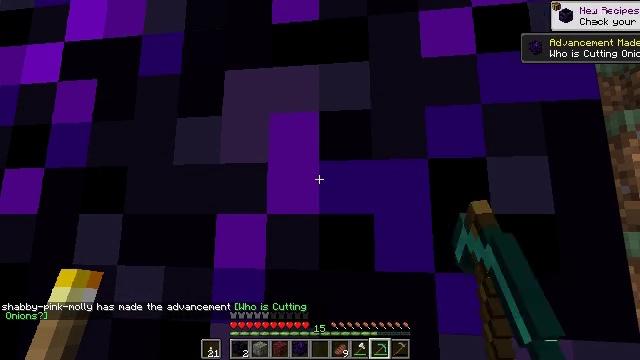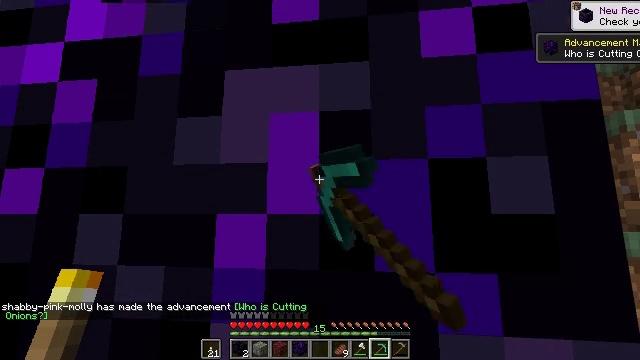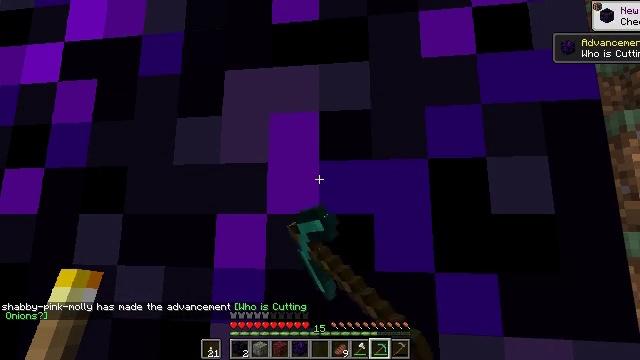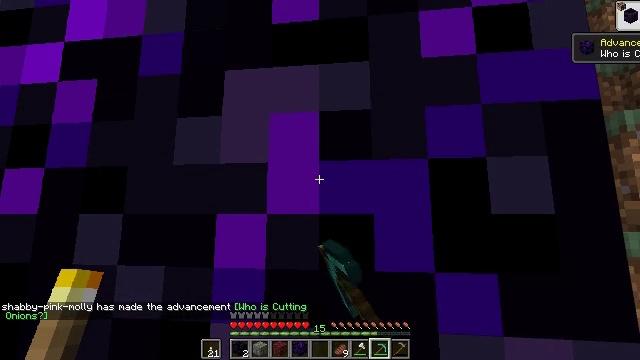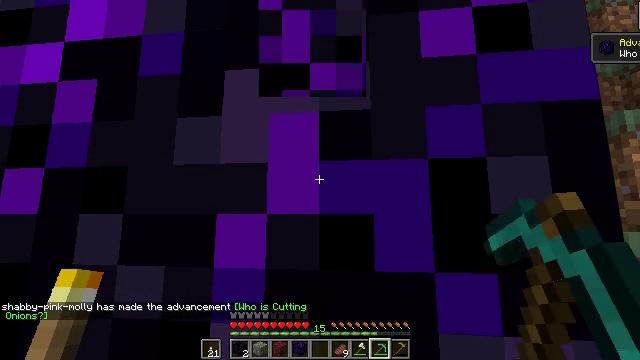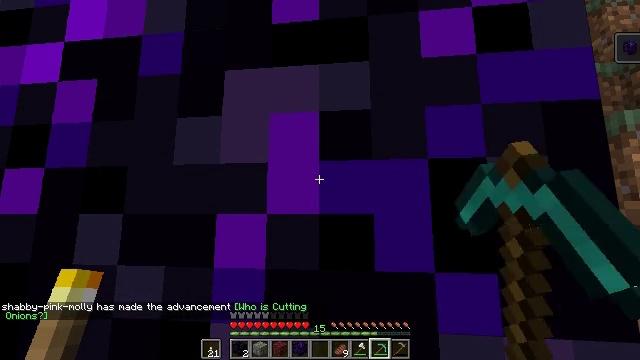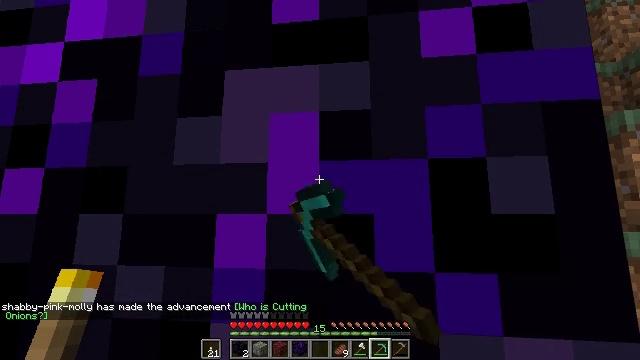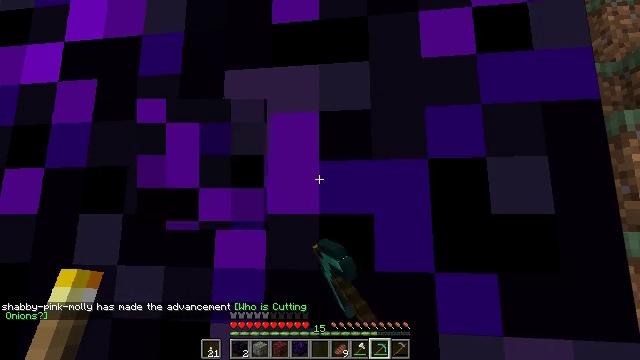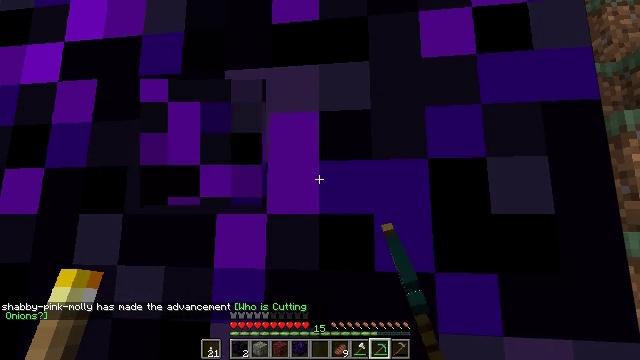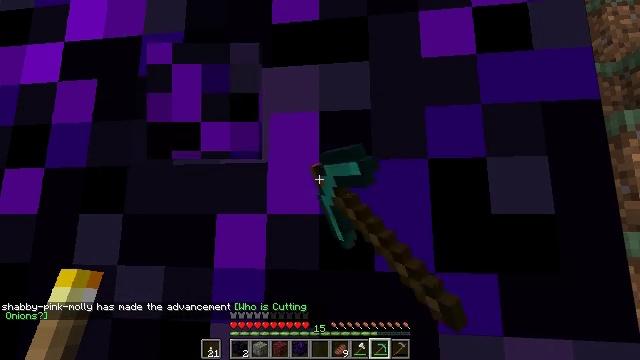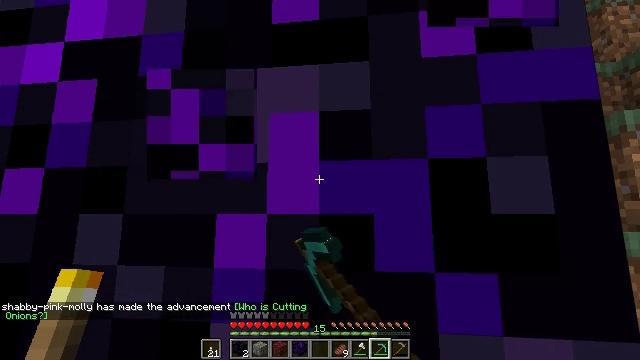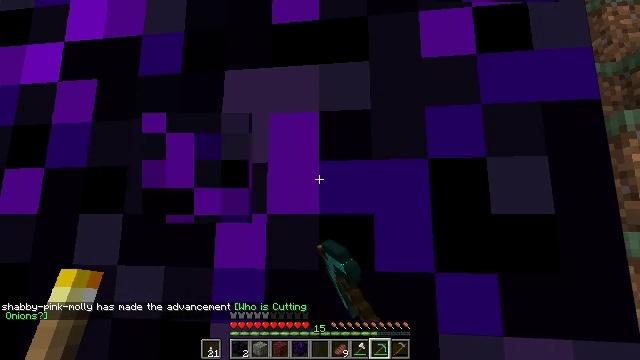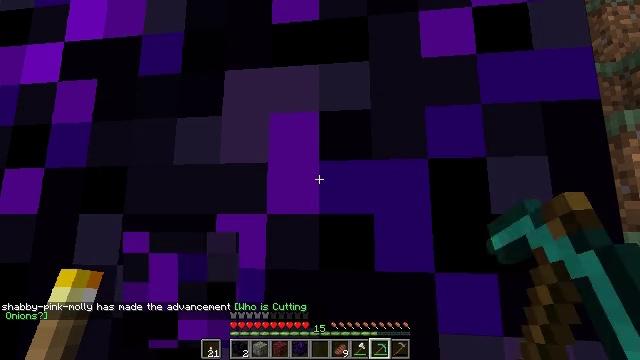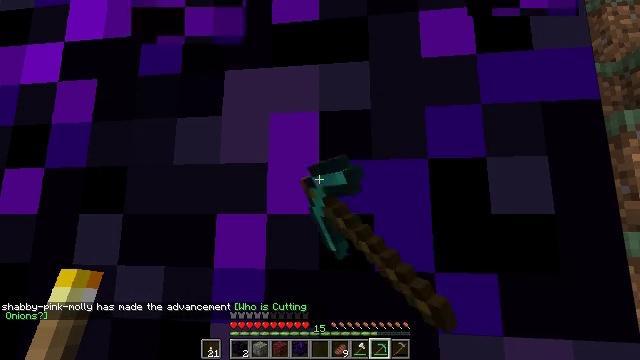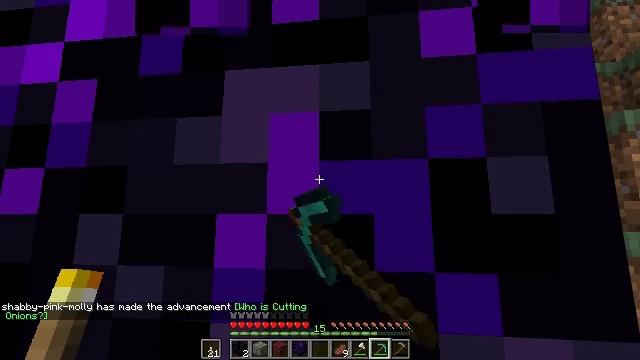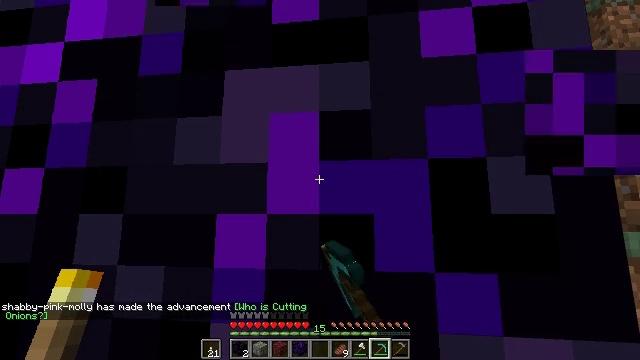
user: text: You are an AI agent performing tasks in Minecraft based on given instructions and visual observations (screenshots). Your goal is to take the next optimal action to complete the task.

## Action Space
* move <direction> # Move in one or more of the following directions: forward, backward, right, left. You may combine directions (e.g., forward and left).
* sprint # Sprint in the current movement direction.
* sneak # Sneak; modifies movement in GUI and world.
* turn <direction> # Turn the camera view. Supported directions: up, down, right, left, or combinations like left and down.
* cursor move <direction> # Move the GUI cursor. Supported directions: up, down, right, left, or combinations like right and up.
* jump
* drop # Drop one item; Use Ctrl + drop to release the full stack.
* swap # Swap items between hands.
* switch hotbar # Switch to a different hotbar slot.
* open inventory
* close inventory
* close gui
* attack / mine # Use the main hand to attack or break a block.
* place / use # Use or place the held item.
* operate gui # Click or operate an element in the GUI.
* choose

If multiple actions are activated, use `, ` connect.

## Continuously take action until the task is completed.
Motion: motion action
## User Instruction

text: Mine the crying obsidian block.
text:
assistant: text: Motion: attack / mine
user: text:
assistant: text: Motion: attack / mine
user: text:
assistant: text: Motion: attack / mine
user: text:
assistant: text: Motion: attack / mine
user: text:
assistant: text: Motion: attack / mine
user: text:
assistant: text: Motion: attack / mine
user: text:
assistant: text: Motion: attack / mine
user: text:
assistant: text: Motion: attack / mine
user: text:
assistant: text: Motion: attack / mine
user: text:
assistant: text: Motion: attack / mine
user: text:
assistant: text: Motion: attack / mine
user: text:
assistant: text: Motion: attack / mine
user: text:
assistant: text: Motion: attack / mine
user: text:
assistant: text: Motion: attack / mine
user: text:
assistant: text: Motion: attack / mine
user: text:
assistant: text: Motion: attack / mine
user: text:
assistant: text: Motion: attack / mine
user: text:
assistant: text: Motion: attack / mine
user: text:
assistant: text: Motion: attack / mine
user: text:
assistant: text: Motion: attack / mine
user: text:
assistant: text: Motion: attack / mine
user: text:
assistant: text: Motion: attack / mine
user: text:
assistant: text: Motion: attack / mine
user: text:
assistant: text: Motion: attack / mine
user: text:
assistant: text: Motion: attack / mine
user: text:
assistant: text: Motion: attack / mine
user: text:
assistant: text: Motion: attack / mine
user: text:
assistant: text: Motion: attack / mine
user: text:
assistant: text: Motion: attack / mine
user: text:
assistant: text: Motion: attack / mine